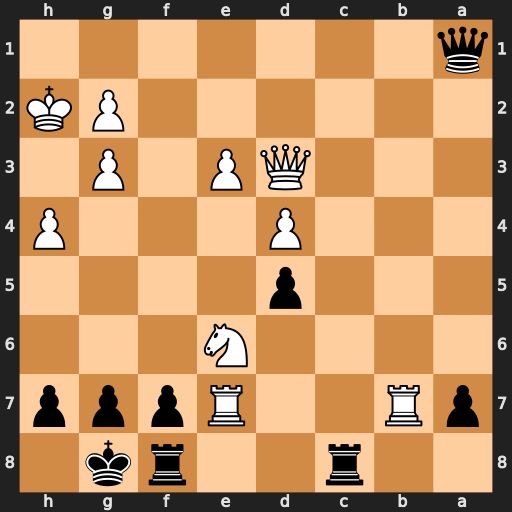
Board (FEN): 2r2rk1/pR2Rppp/4N3/3p4/3P3P/3QP1P1/6PK/q7
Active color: b
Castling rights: -
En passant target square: -
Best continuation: Rc1 Qb1 Rxb1 Rxb1 Qxb1